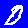
Digit: 0